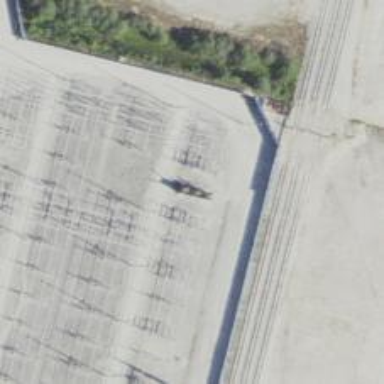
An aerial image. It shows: Switch used for power control.